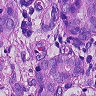
Metastatic tissue present: yes